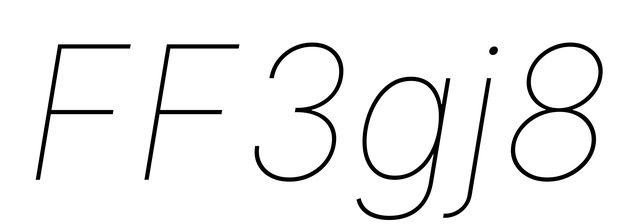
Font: Inter-Italic_Thin_Italic